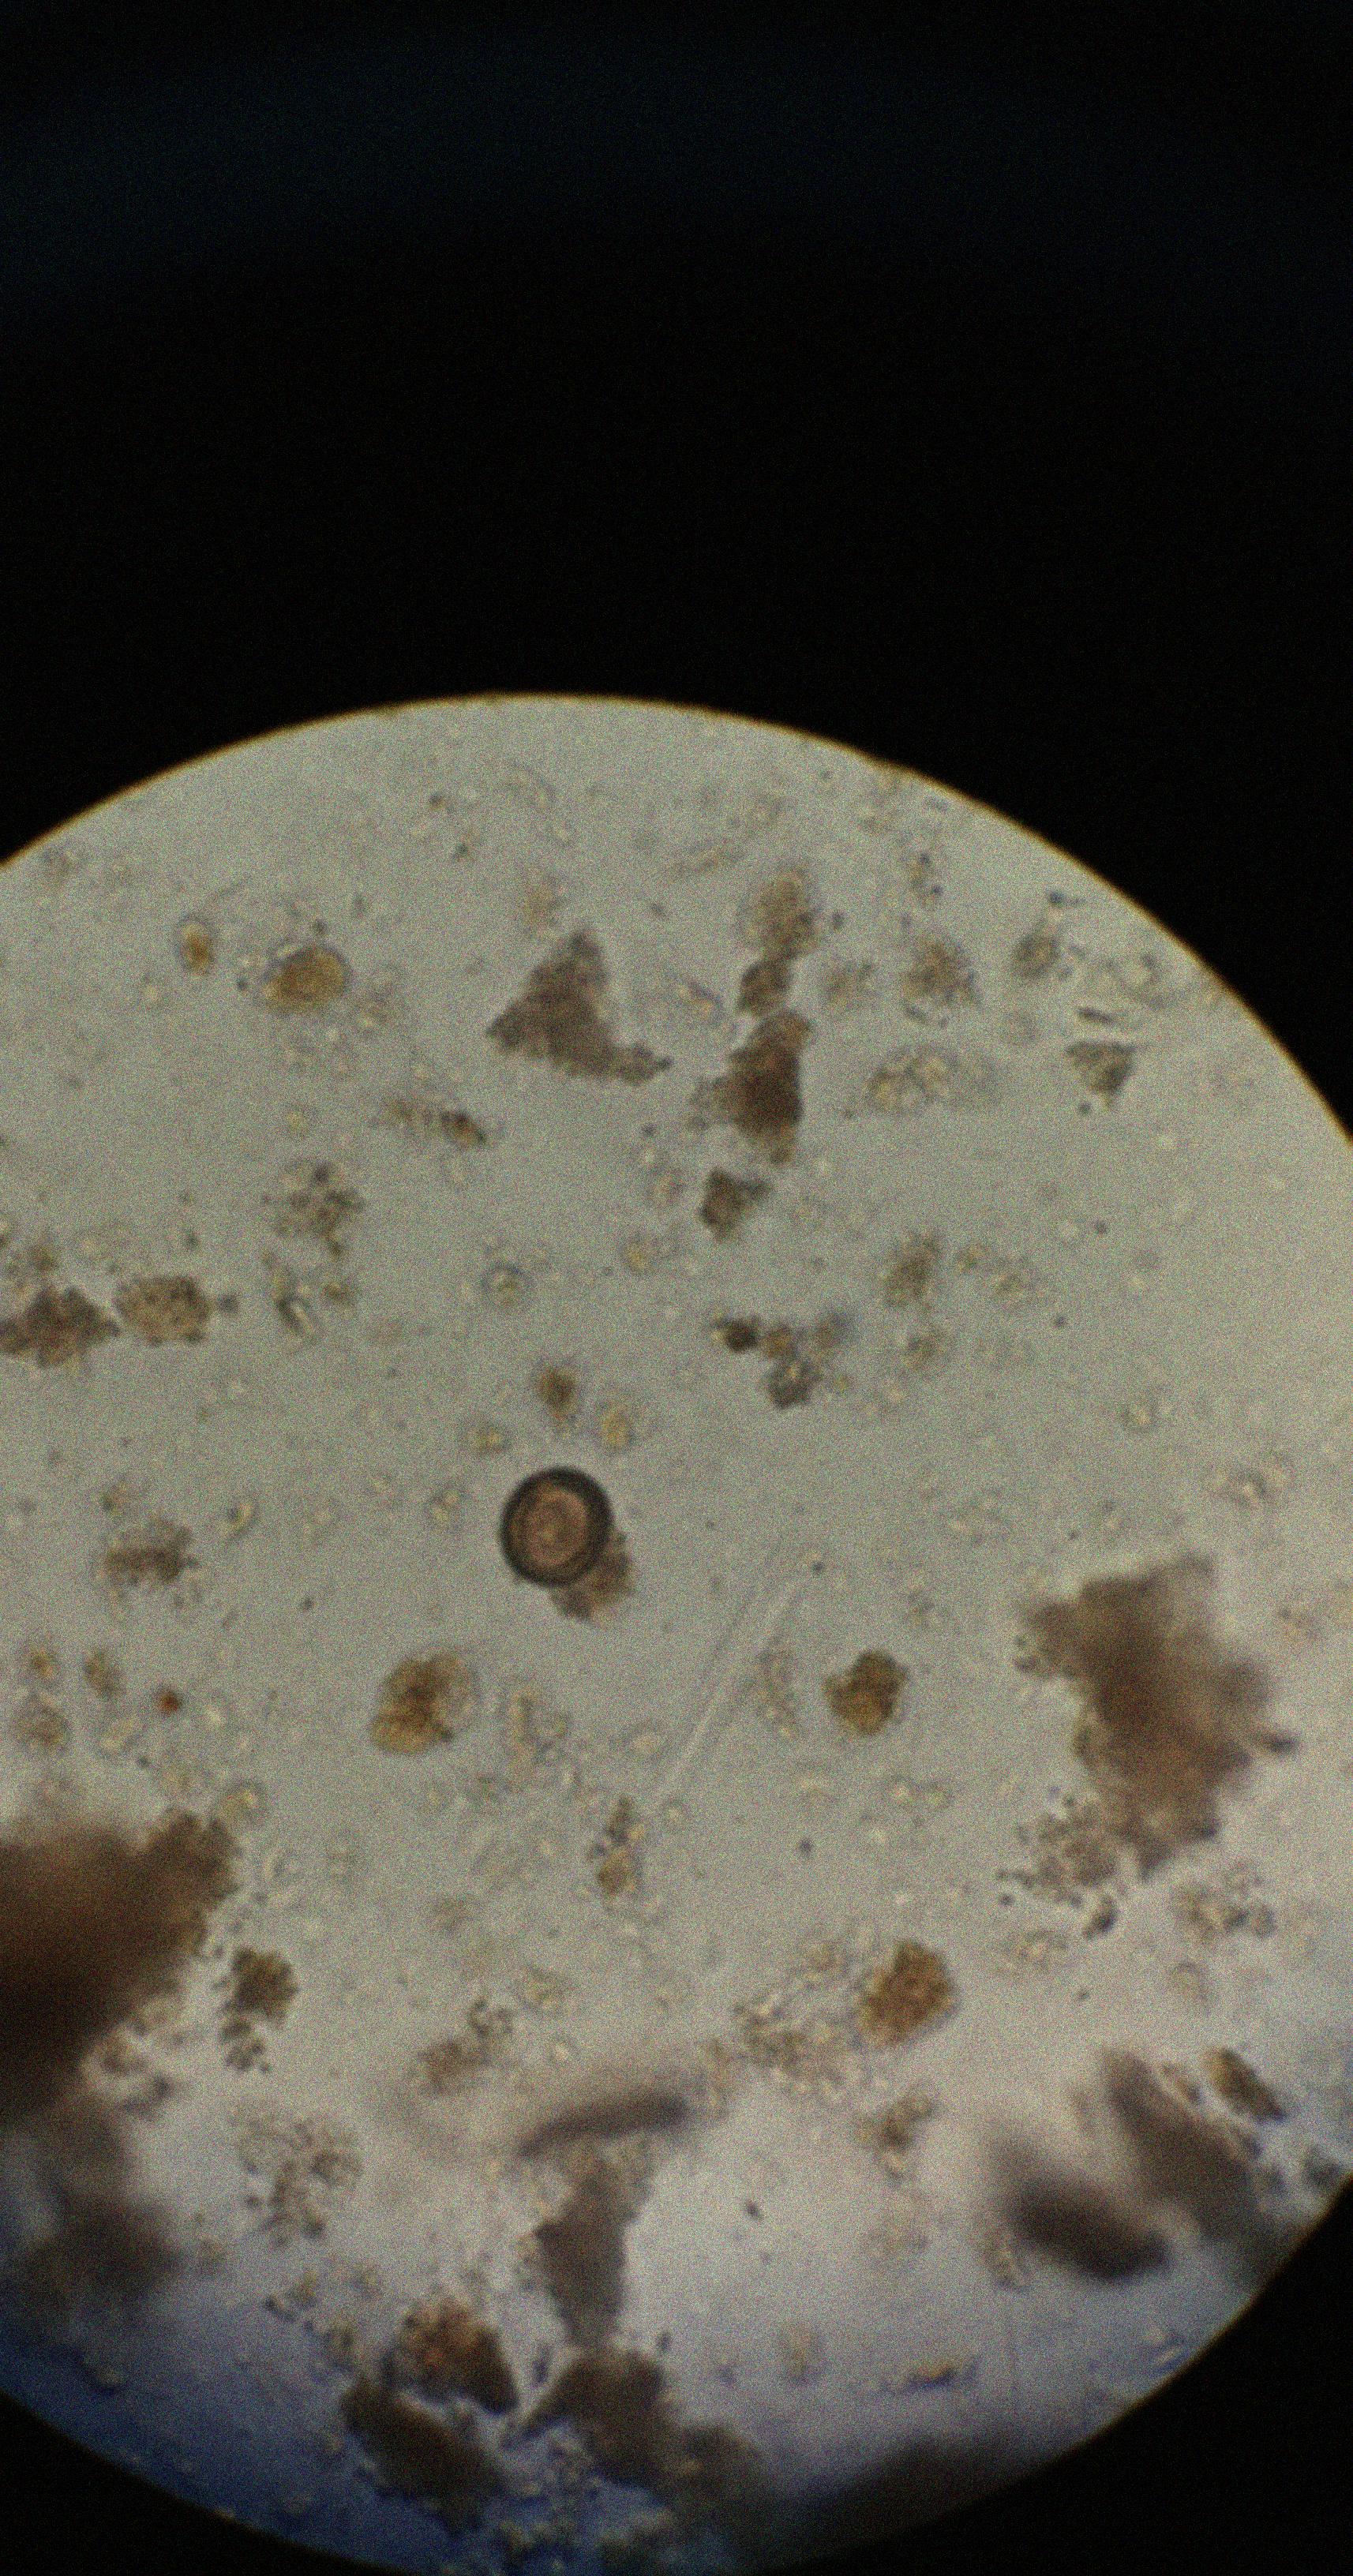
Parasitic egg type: Taenia spp. egg